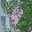
Label: 9